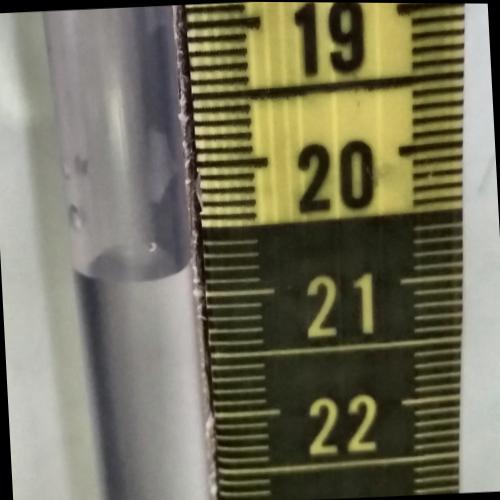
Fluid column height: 20.8 cm